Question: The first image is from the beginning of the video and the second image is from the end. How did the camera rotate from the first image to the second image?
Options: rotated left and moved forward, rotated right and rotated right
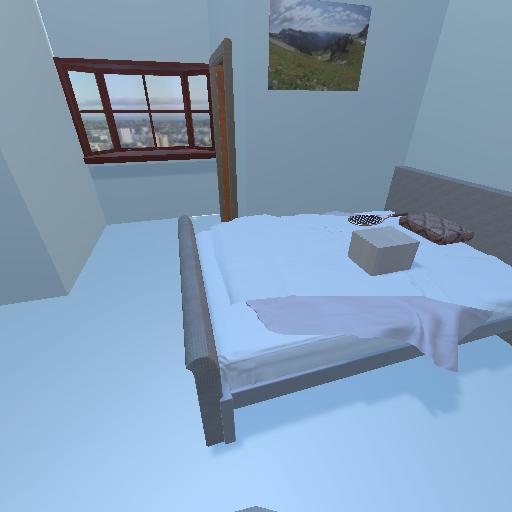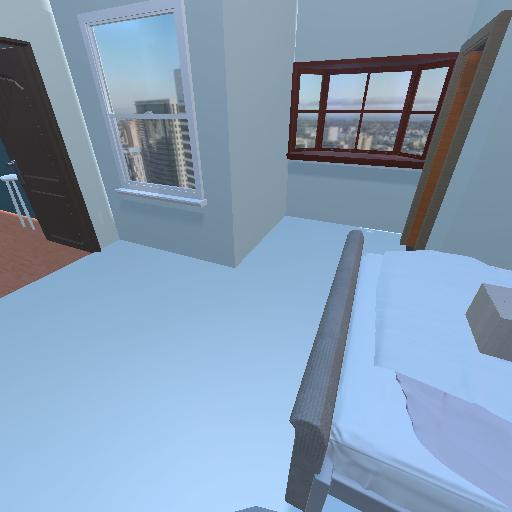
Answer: rotated left and moved forward